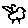
Label: bird